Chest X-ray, PA view. Patient: 18 years old, sex F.
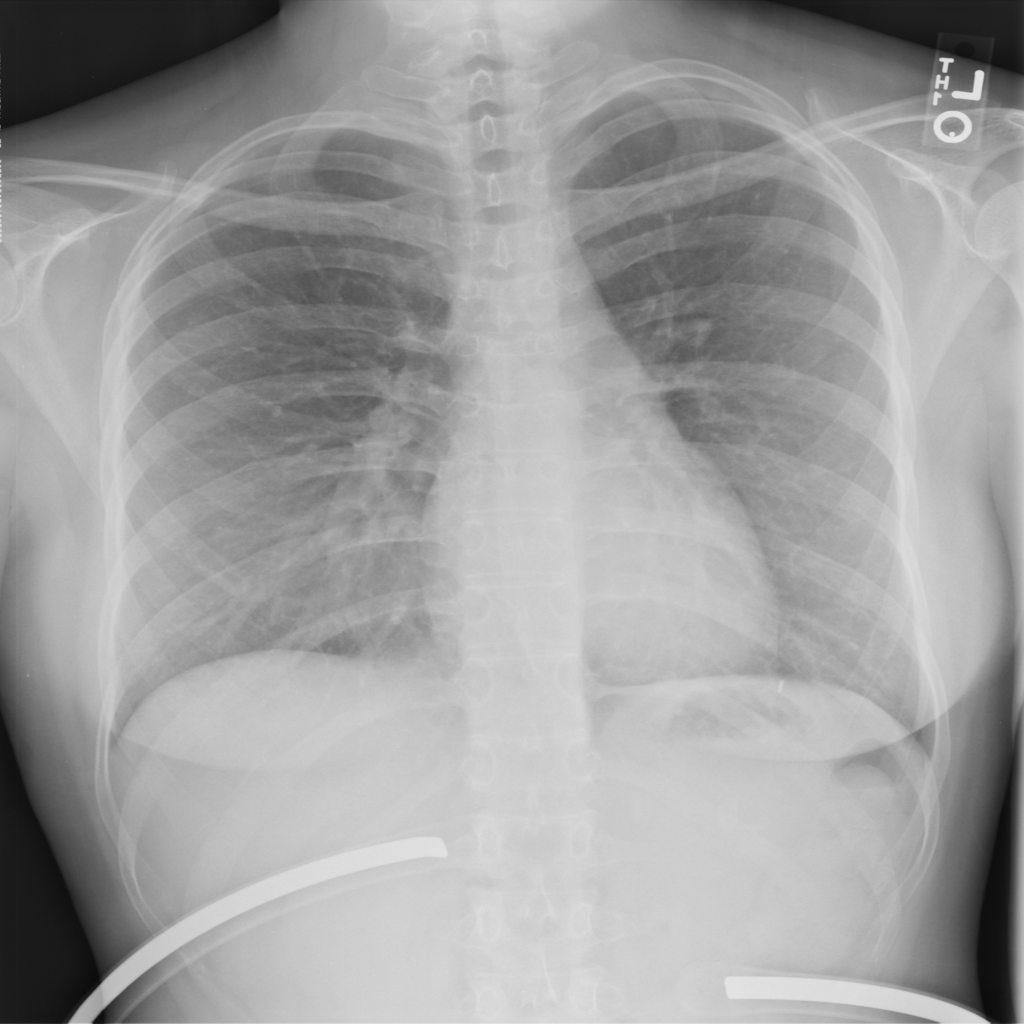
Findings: No Finding